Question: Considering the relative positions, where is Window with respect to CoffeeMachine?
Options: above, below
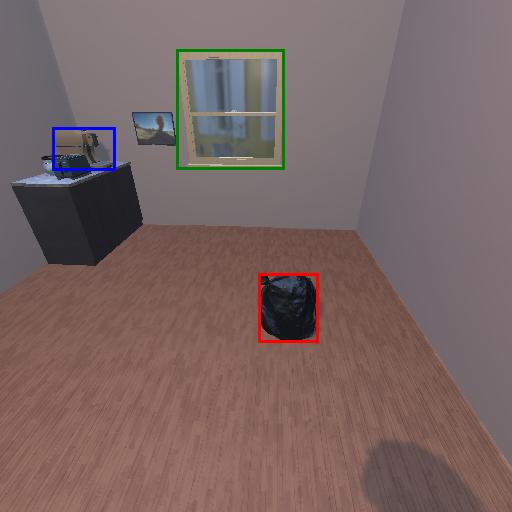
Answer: above